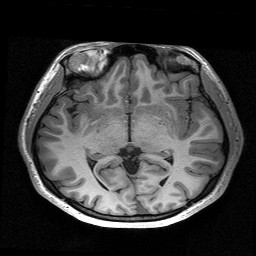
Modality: T1w
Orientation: coronal
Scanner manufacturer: siemens
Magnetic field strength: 3 T
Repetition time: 2.53 s
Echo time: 0.00267 s